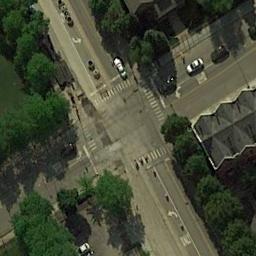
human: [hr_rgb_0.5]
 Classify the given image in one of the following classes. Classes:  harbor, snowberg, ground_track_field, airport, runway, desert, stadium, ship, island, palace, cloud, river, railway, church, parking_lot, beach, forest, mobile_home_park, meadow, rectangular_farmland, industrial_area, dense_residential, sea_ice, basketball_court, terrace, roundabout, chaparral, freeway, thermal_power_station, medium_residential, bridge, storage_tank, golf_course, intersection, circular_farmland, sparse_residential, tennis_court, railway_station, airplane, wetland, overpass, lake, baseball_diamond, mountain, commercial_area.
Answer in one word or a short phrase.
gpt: intersection